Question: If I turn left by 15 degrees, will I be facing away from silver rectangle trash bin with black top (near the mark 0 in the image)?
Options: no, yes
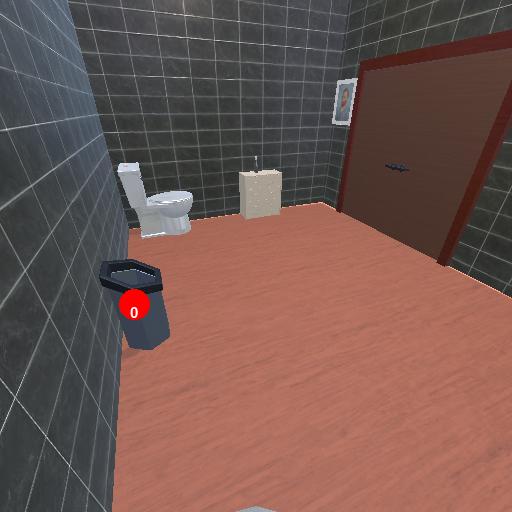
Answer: no